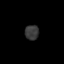
Tissue: lung
Cell type: Myeloid cells
Senescence score: 0.16
Nuclear area (px): 204
Mean DAPI intensity: 55.917